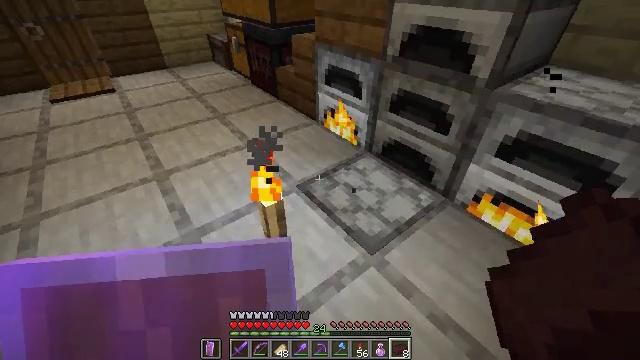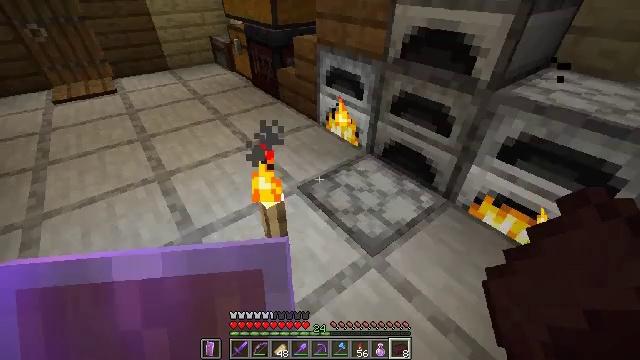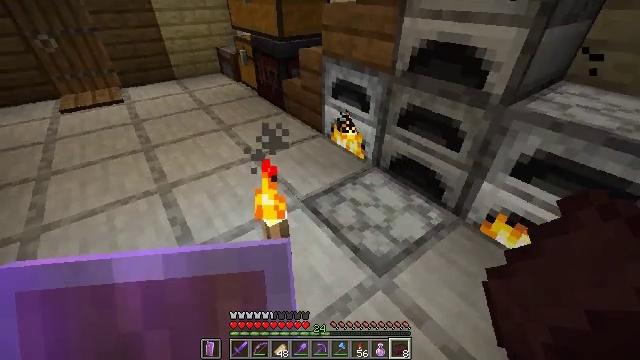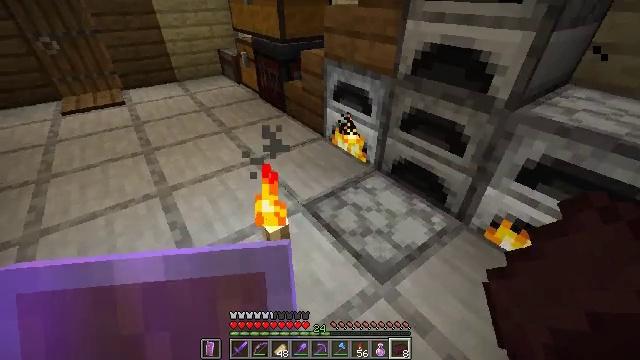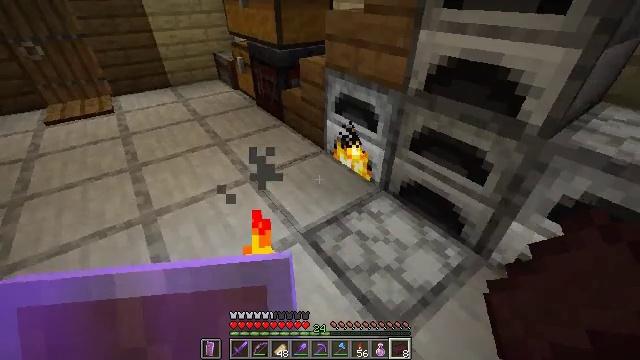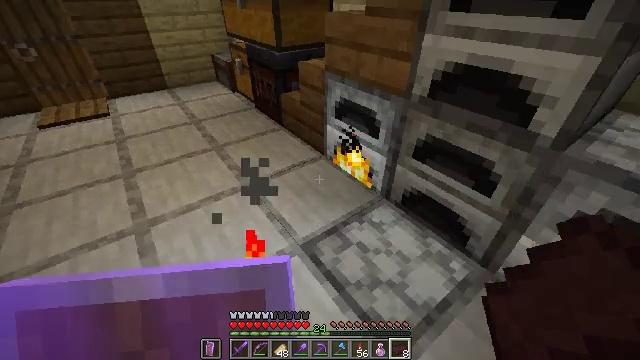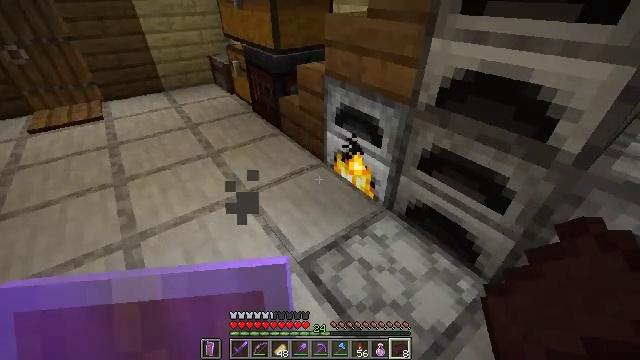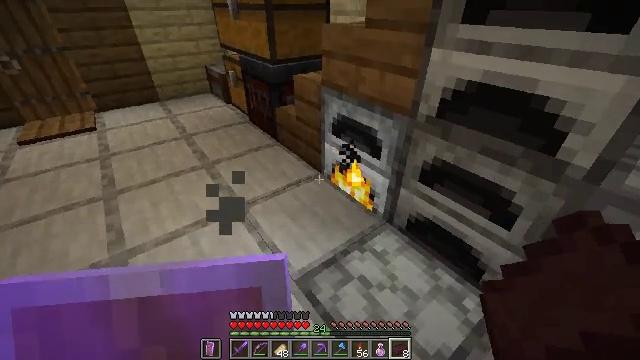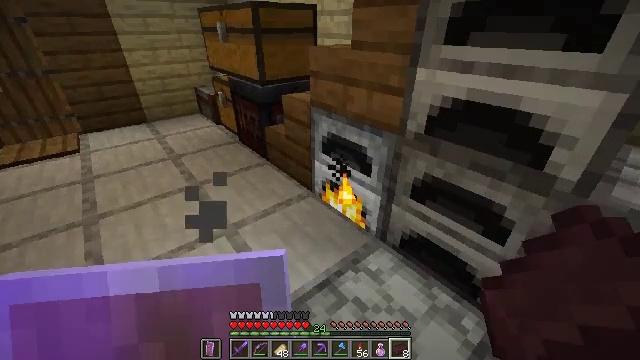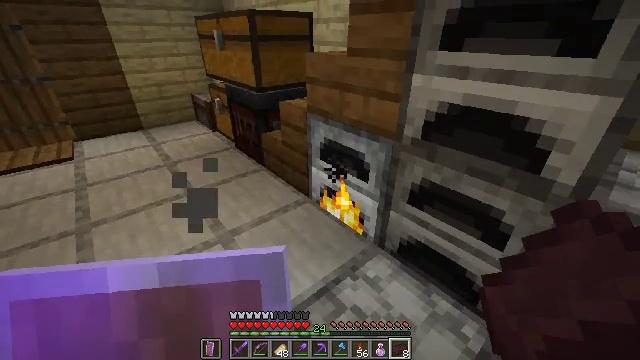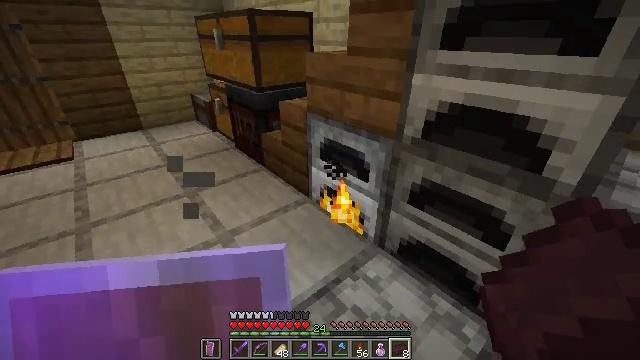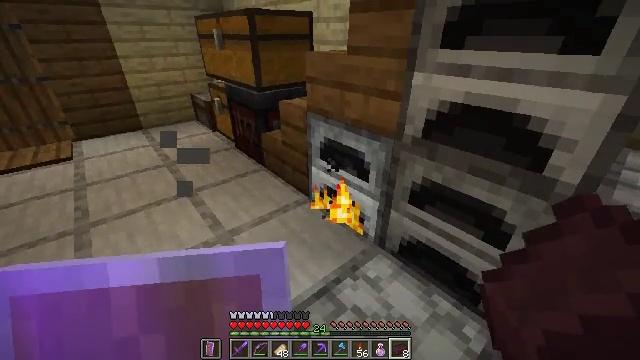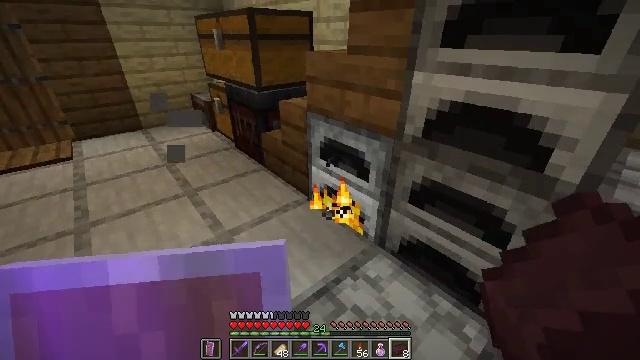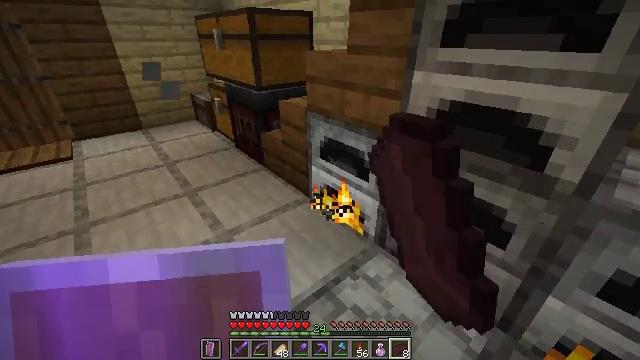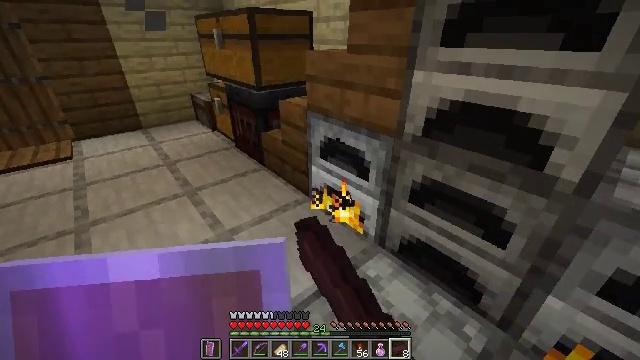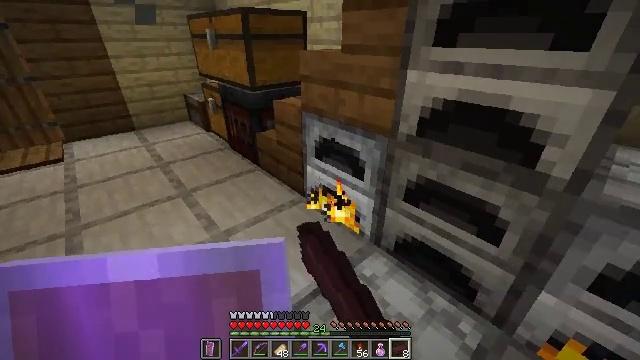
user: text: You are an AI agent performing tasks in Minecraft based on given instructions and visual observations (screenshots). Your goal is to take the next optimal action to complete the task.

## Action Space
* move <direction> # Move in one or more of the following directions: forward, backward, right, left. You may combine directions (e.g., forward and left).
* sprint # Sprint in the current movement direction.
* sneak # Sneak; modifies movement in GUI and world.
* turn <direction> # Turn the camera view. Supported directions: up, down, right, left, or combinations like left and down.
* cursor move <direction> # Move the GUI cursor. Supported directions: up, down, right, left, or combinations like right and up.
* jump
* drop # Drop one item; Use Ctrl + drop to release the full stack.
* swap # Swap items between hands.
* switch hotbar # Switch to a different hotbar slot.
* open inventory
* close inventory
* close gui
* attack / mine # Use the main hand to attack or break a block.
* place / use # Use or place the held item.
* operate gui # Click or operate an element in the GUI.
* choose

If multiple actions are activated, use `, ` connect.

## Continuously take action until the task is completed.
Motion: motion action
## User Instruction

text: Use the furnace to smelt netherrack into nether brick.
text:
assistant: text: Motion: no_op
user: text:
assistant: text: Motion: move forward, turn left and up
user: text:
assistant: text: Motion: move forward
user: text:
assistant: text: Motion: move forward
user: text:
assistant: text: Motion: move forward
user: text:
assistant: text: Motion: no_op
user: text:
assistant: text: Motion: turn up
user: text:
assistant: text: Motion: turn right and up
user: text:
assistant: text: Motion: turn up
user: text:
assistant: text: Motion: no_op
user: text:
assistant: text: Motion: no_op
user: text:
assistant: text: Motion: use / place
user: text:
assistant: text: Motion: use / place
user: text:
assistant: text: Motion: no_op
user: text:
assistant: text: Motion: turn right
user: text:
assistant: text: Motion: no_op
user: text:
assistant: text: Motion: no_op
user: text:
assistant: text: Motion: no_op
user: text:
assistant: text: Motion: no_op
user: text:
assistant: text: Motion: turn right
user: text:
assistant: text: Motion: no_op
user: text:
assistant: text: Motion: no_op
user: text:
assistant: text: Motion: no_op
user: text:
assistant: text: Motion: sneak
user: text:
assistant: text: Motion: sneak, turn up
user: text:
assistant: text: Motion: sneak
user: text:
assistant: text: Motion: sneak
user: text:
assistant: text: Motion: sneak
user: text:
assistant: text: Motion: sneak, attack / mine
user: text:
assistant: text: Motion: sneak, attack / mine